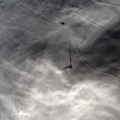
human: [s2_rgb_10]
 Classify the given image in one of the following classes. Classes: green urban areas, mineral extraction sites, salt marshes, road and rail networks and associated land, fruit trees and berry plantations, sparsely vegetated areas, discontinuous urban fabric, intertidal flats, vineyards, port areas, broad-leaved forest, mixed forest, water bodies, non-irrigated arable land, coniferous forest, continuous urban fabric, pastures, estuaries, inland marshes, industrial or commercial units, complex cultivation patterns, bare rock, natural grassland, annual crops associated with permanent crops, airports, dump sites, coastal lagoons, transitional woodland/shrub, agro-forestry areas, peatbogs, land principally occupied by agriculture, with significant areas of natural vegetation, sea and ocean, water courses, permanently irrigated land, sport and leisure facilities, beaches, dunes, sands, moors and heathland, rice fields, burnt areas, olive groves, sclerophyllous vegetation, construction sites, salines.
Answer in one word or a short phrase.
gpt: sport and leisure facilities, bare rock